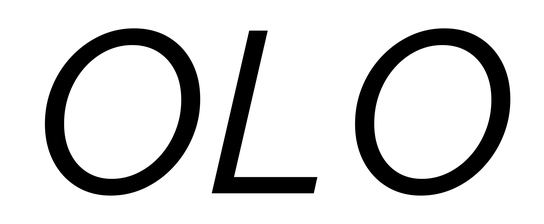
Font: InstrumentSans-Italic_Italic